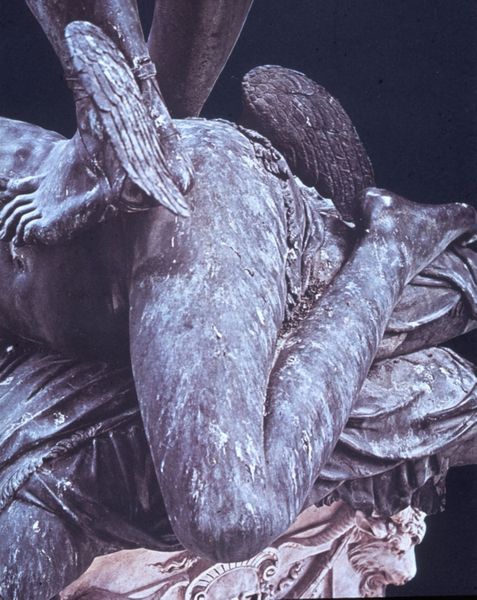
Titel: Perseus
Künstler: Benvenuto Cellini
Standort: Florenz, Piazza della Signoria, Loggia dei Lanzi (EU - I - Toskana)
Schlagwörter: akt, dunkel, flügel, fuß, hand, kopf, ausschnitt, schwarz, mensch, sockel, stein, figur, gewand, engel, skulptur, statue, bein, lanze, metall, bronze, podest, foto, löwe, speer, luzifer, mamor, dreckig, verwittert, tei, taubenschiß, vogelkot